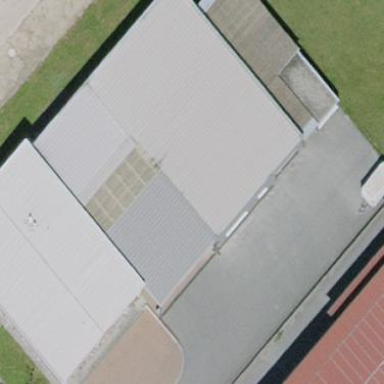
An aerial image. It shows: View of roof of building.